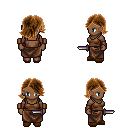
a pixel art fantasy rpg character, female body template, human, dark skin, brown pirate shirt, robe skirt, brown swoop hairstyle, leather bracers, brown slippers, dagger, four views (front, back, left, right), 2x2 character sprite sheet, small pixel art, hard edges, no anti-aliasing